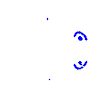
Particle: kaon